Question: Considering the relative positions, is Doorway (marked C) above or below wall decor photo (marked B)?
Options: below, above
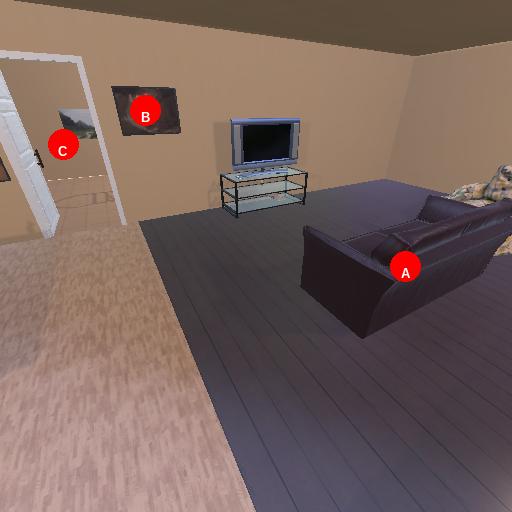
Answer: below